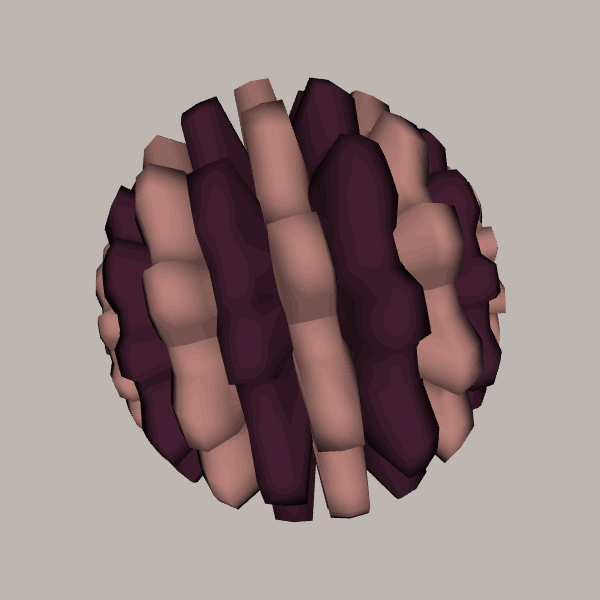
Background: light